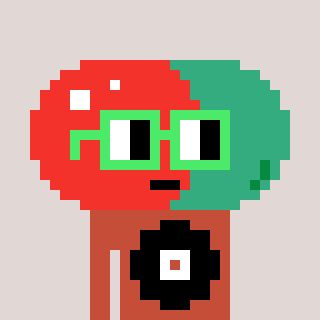
a pixel art character with square light green glasses, a pill-shaped head and a rust-colored body on a warm background